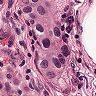
Metastatic tissue present: no